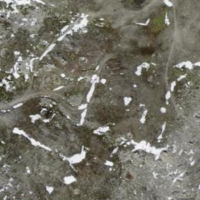
EUNIS habitat code: 48
Species observed at this site:
Phoenicurus ochruros